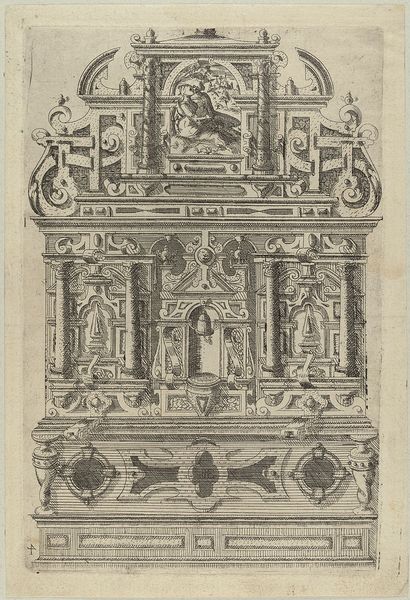
Titel: Schrankfront mit einer Darstellung eines Liebespaares, Blatt 4 aus einer Folge von Schränken mit Schnitzwerkverzierungen
Künstler: Hans Jakob Ebelmann
Standort: Hamburg
Institution: Museum für Kunst und Gewerbe Hamburg
Schlagwörter: skizze, säulen, zeichnung, renaissance, schrank, grafik, graphik, ornamente, fotografie, photographie, druckgraphik, druckgrafik, radierung, entwurf, kunstgewerbe, liebespaar, glocke, liebende, schnecken, kunsthandwerk, schrein, reproduktionen, 4, industriedesign, druckerzeugnisse, schweifwerk, ornamentstich, vorlageblätter